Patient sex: M
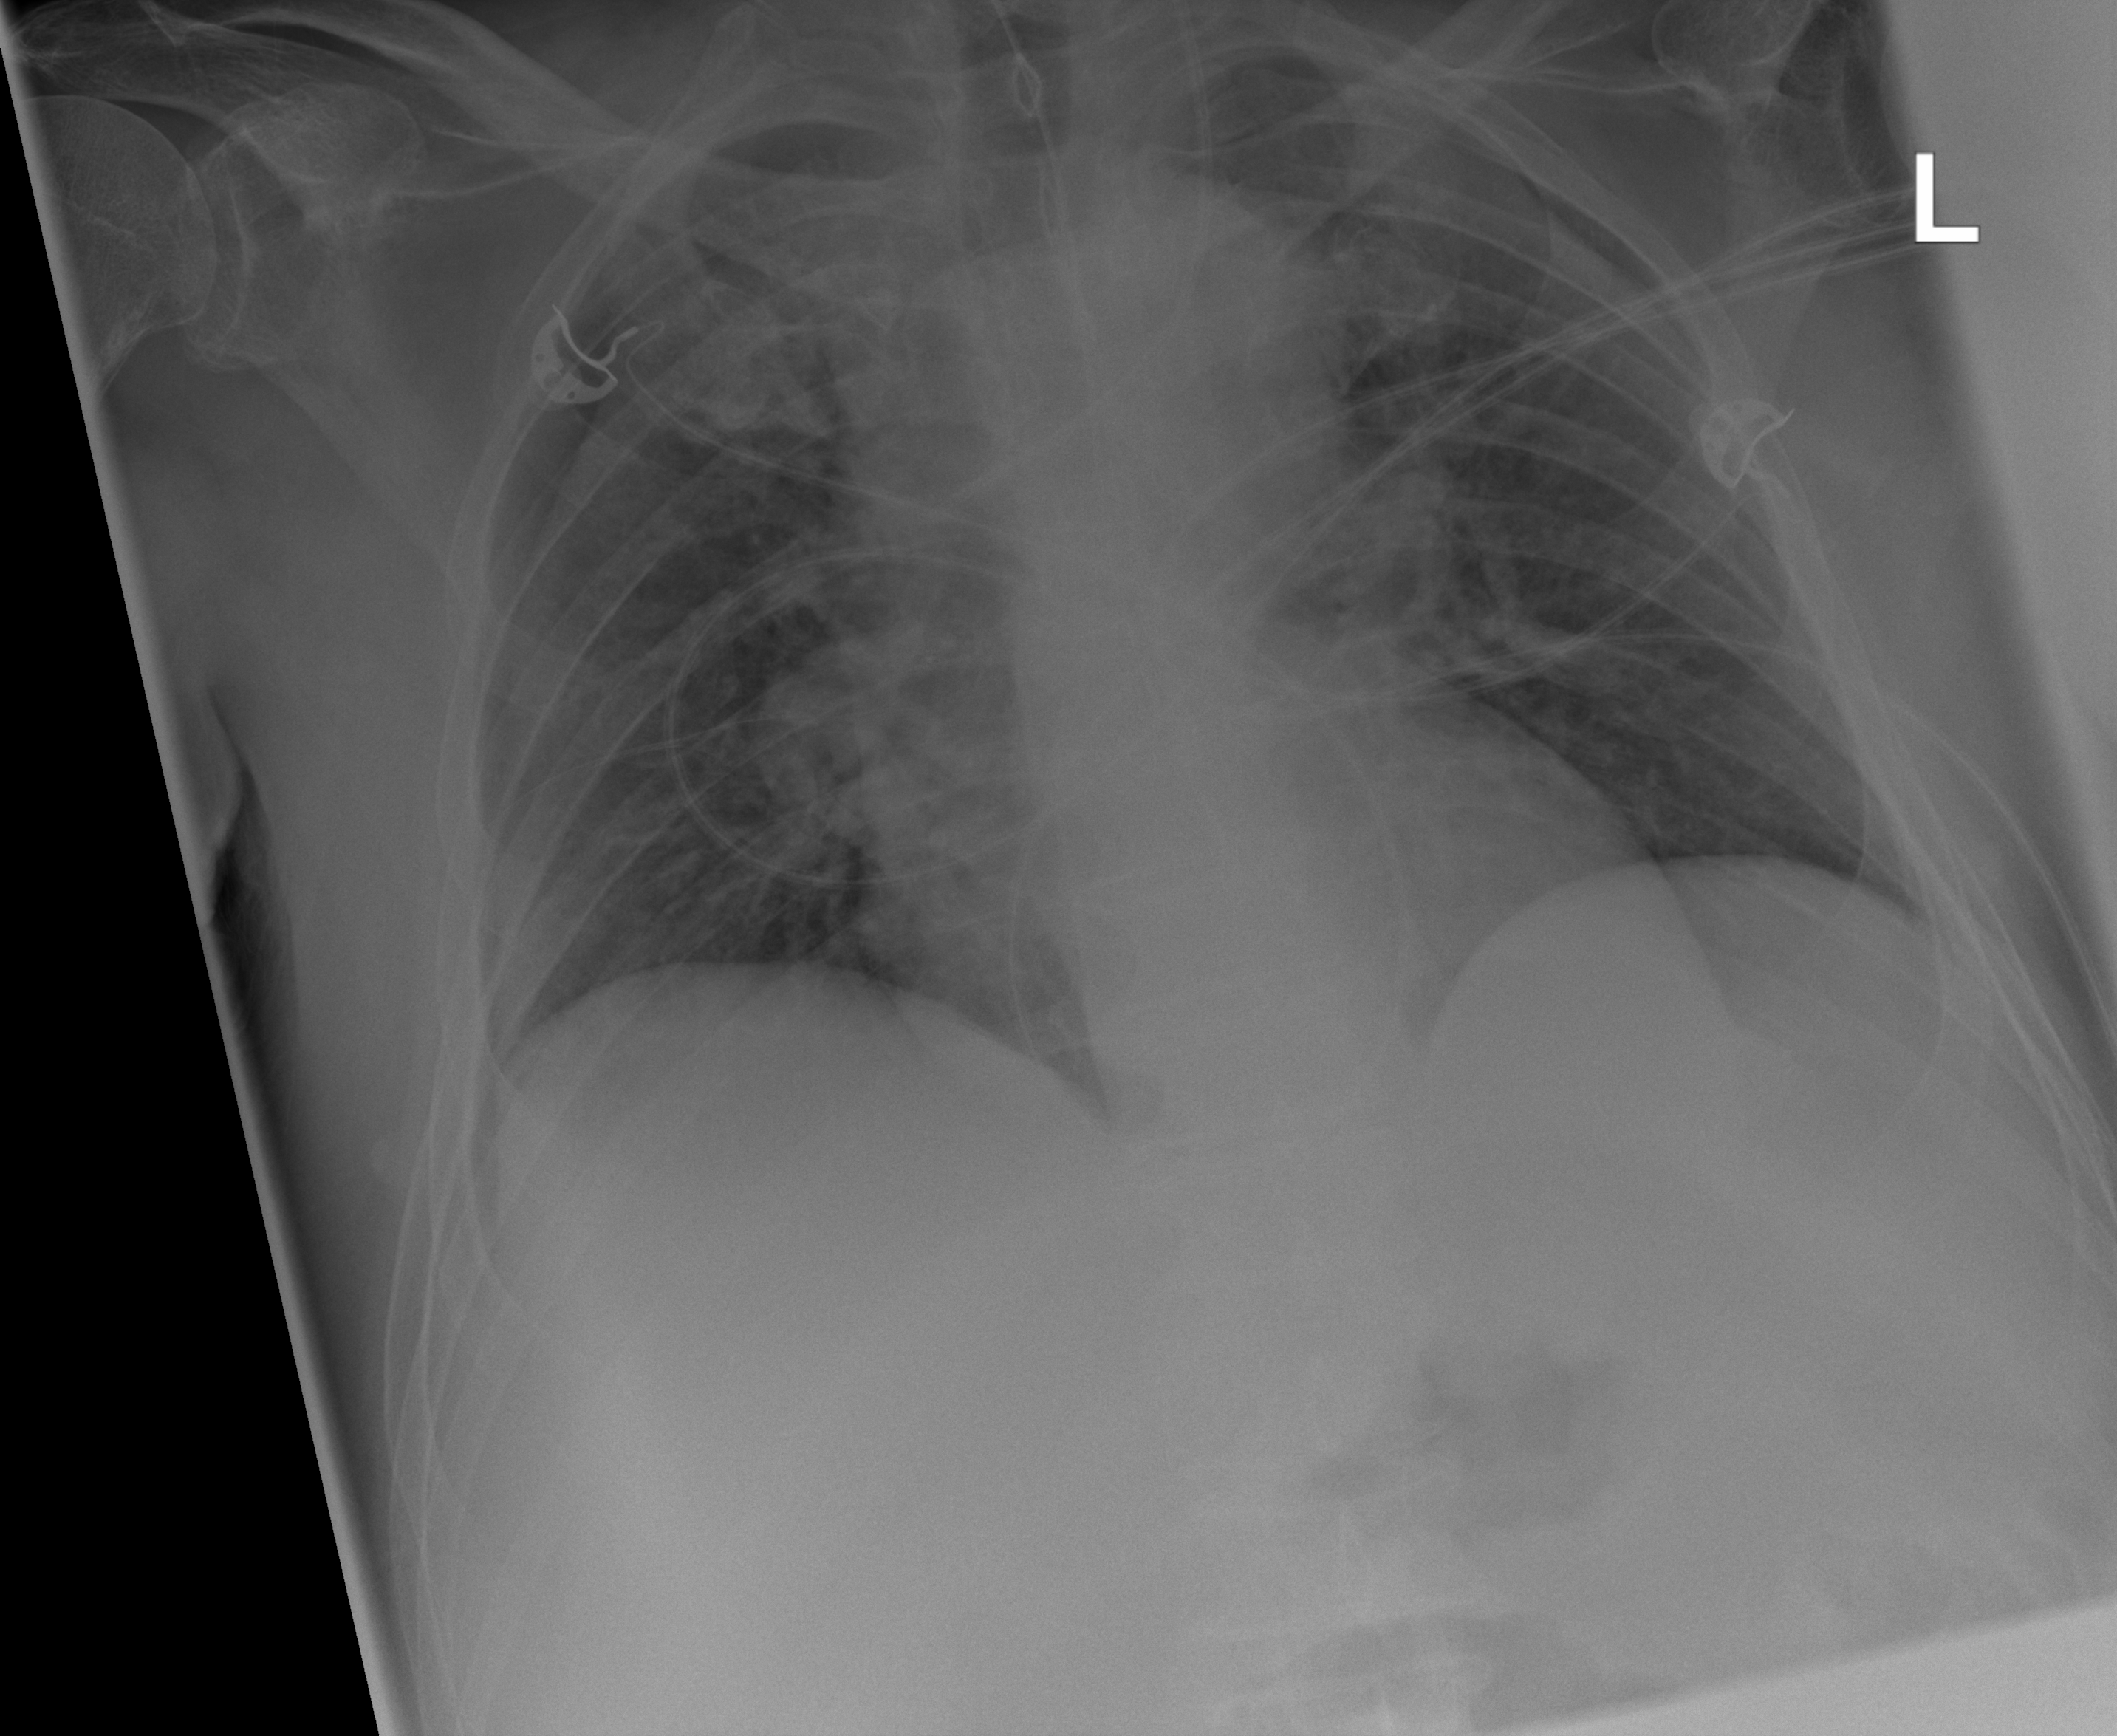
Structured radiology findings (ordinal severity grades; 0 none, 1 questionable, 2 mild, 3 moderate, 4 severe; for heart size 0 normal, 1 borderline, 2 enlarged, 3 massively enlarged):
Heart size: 1
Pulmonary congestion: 2
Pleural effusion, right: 1
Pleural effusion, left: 1
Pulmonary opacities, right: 2
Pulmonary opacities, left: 2
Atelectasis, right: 2
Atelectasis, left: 0